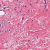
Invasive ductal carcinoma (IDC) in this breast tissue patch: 0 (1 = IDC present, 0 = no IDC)